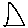
Label: triangle